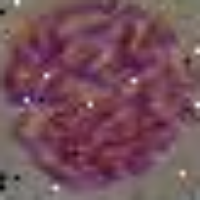
Label: prophase